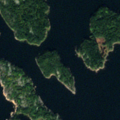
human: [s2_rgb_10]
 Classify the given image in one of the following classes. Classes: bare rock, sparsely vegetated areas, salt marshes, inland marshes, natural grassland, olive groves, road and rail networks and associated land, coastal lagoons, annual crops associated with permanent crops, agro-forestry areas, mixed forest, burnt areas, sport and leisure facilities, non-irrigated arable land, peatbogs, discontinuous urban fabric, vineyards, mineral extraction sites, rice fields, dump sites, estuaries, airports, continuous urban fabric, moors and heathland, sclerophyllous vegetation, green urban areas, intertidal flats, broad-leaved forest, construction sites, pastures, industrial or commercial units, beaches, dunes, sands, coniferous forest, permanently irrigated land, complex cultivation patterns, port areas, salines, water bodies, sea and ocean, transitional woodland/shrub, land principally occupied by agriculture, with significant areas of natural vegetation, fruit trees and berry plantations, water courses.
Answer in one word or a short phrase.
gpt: coniferous forest, mixed forest, sea and ocean